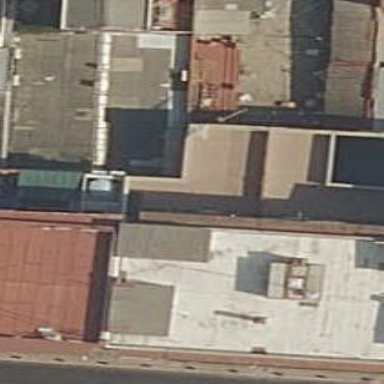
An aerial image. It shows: Part of building.